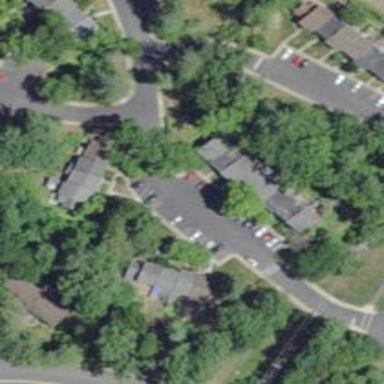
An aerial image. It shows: Parking space is available.